Question:
So I have a question is it possible to retrieve the whole child of '-Ltlu0PZaSDgydS1akRt' under object Student with the condition of (if 'courseId' contains '-LuPHOGBwBLTIHn-k4zl') the 'courseId' itself is a nested object within '-Ltlu0PZaSDgydS1akRt' object.
Any help would be appreciated
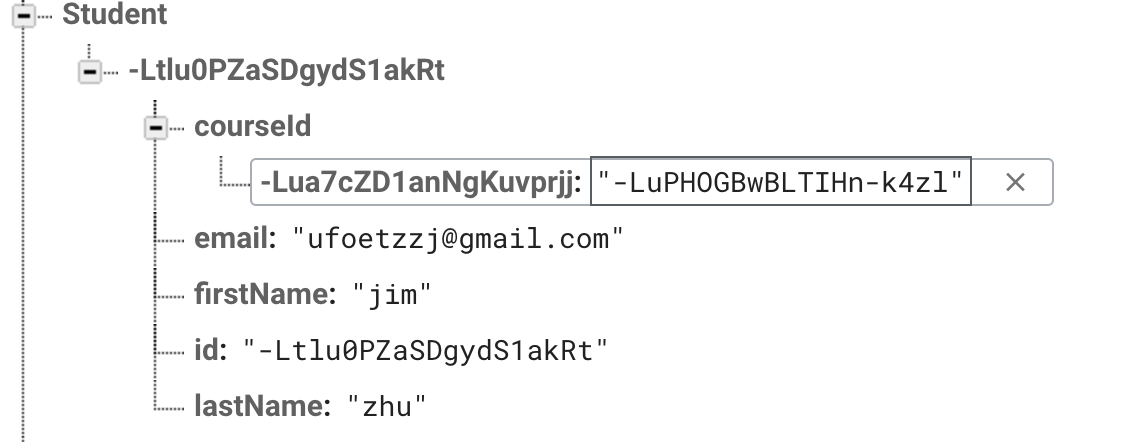
Answer: To get the nested keys under courseId try the following:
'''
Query databaseReference = FirebaseDatabase.getInstance().getReference("Student").child("Ltlu0PZaSDgydS1akRt").orderByChild("-Lua7cZD1anNgKuvprjj");
databaseReference.addListenerForSingleValueEvent(new ValueEventListener() {
@Override
public void onDataChange(DataSnapshot dataSnapshot) {
if(dataSnapshot.exists()){
for(DataSnapshot ds : dataSnapshot.getChildren()){
String key = ds.getKey();
String value = ds.getValue(String.class);
}
}
}
@Override
public void onCancelled(DatabaseError databaseError) {
throw databaseError.toException();
}
});
'''
Here you add a reference at node 'courseId' then attach a listener and iterate inside the ids. Then using 'getKey()' you can retrieve the key.